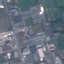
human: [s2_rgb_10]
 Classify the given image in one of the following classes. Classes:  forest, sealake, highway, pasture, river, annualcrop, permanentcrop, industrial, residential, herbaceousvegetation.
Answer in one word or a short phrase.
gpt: Industrial